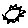
Label: sun